Aerial crown-view tile of a tropical tree (Barro Colorado Island, Panama), acquired 20240918:
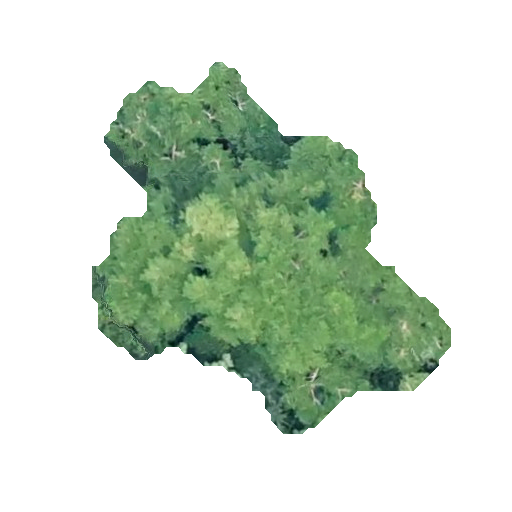
Species: Platypodium elegans
GBIF accepted scientific name: Platypodium elegans
Crown area: 120.616 m²